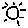
Label: sun